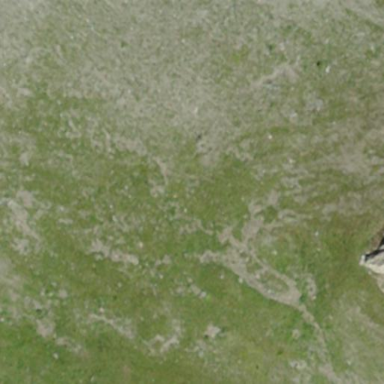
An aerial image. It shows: Picturesque grassland.